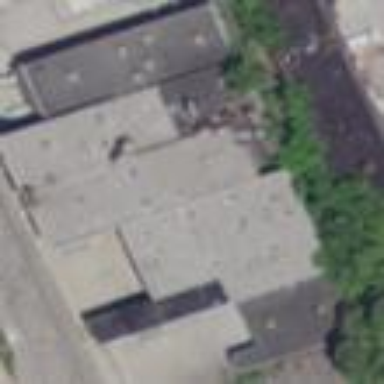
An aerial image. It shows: Industrial building.